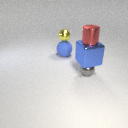
small gray metal sphere below large blue metal cube